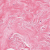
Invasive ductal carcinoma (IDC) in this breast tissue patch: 0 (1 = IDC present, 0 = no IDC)